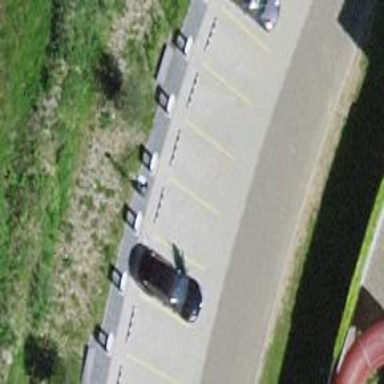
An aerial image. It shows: Charging station.